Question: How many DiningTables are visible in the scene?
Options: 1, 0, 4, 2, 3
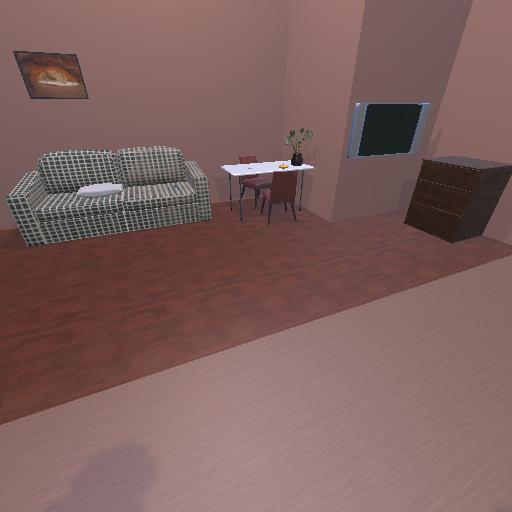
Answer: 1